Question: The <URL> says
> If the operation raises an exception that your code does not handle, the BackgroundWorker catches the exception and passes it into the RunWorkerCompleted event handler, where it is exposed as the Error property of System.ComponentModel.RunWorkerCompletedEventArgs
But when I tried
'''
_workers[i].DoWork += (s, args) =>
{
throw new Exception("Error!");
};
'''
I get Exception Unhandled error ... The code doesn't seem to go to 'RunWorkerCompleted'. How are errors supposed to be handled?
## UPDATE
I have setup simple handlers
'''
_workers[i].DoWork += (s, args) =>
{
throw new Exception("Error!");
}
...
_workers[i].RunWorkerCompleted += (s, args) =>
{
if (args.Error != null) {
string dummy = args.Error.Message;
}
...
};
'''
The code never leaves 'DoWork'

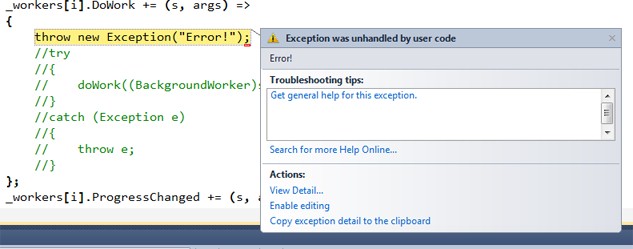
Answer: If an exception is thrown and passes through user frames but is then not caught by user code, it is considered "user-unhandled".
So I think there are 3 possibilities:
- <URL>- -